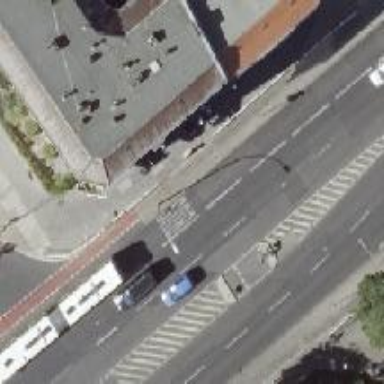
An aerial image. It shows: Asphalt footway with unmarked crossing and crossing island. There is also cycling crossing with asphalt surface.